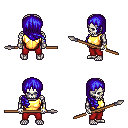
a pixel art fantasy rpg character, male body template, skeleton, gold chest armor, red pants, blue right-swept hairstyle, bracelets, spear, four views (front, back, left, right), 2x2 character sprite sheet, small pixel art, hard edges, no anti-aliasing